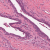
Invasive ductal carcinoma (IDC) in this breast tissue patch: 0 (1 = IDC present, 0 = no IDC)